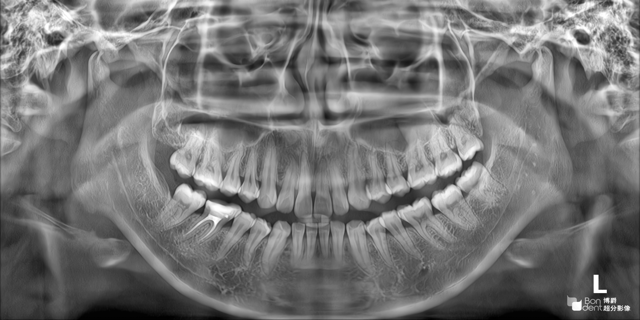
adult